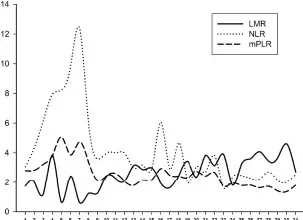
(A) The variations in ratios for LMR (lymphocyte to macrophages ratio), NLR (neutrophils to lymphocyte ratio), and mPLR (modified platelet to lymphocyte ratio, platelet to lymphocyte ratio/50) from July 3, 2020 (No. 1 at x-axis) to August 31, 2021 (No. 31 at x-axis).
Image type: chart (chart)